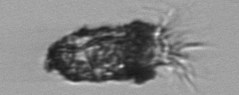
Label: Tintinnopsis